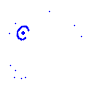
Particle: proton